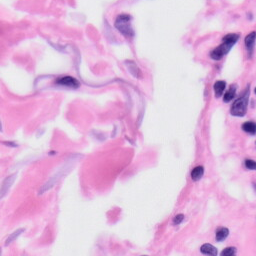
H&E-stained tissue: Skin